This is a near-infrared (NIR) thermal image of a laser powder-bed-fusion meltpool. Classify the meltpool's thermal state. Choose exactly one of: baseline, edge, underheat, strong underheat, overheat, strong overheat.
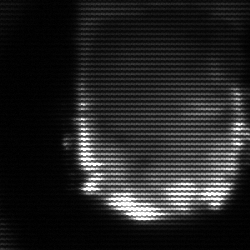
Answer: baseline